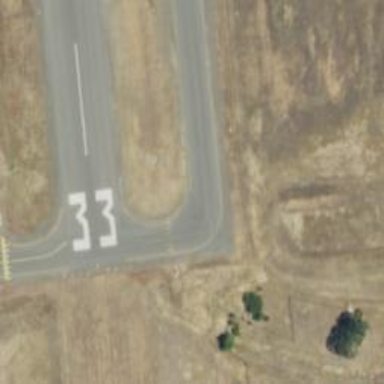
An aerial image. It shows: Image of taxiway at airport.